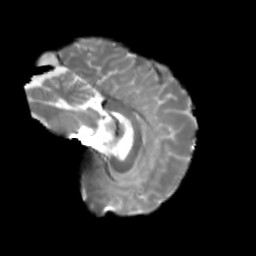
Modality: T2w
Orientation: sagittal
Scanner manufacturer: siemens
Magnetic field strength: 3 T
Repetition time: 4 s
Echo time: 0.0594 s